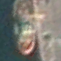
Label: Towing_vessel